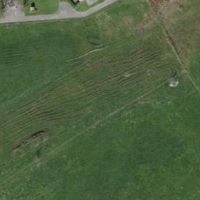
EUNIS habitat code: 24
Species observed at this site:
Lanius senator